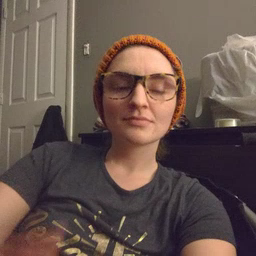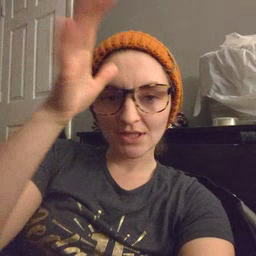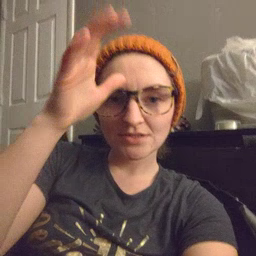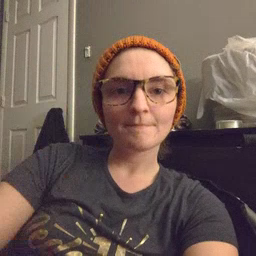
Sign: dad